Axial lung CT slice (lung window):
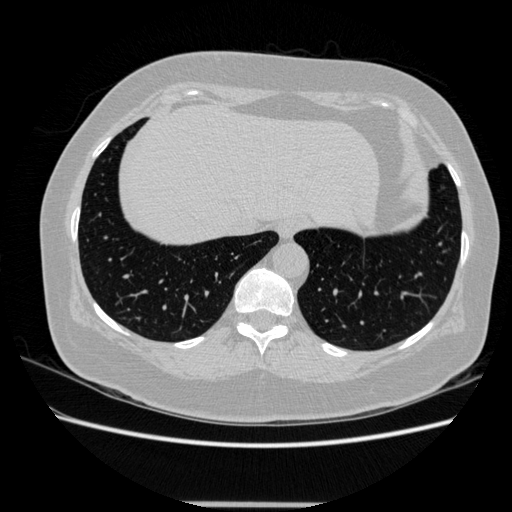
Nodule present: no